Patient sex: M
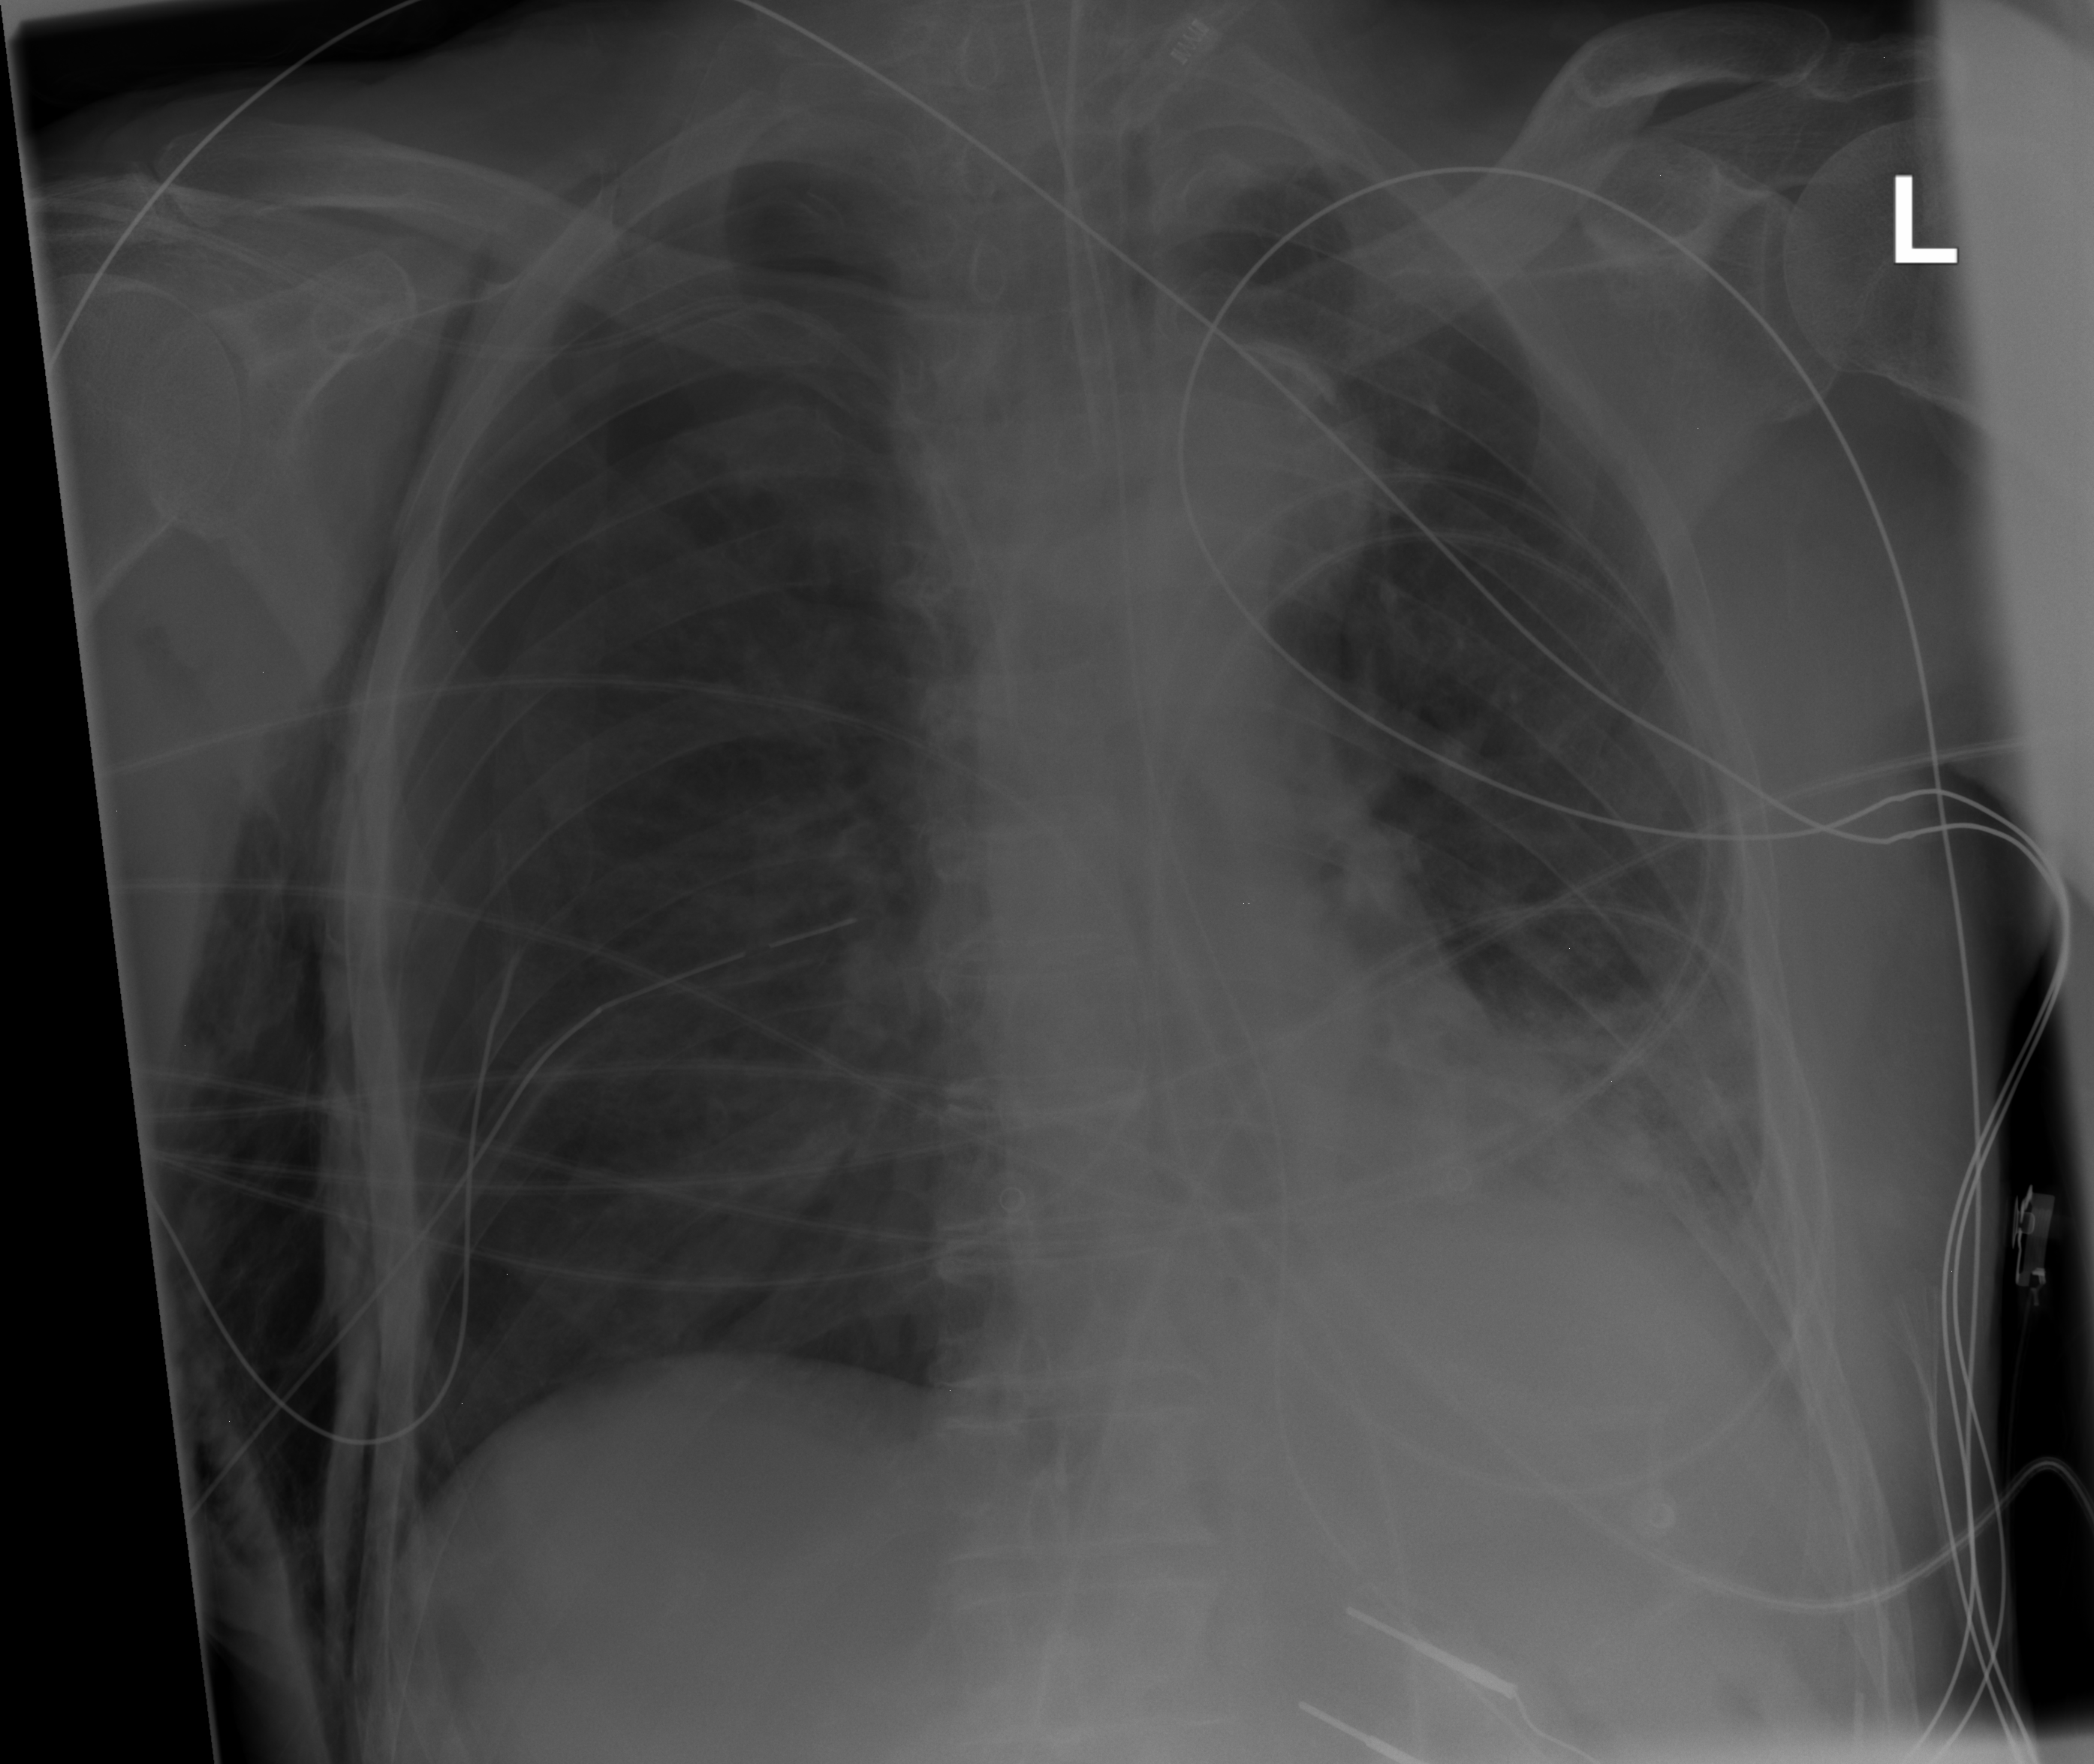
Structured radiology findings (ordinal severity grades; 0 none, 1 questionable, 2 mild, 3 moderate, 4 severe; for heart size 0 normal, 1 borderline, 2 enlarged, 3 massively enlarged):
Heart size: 0
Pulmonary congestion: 0
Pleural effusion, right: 0
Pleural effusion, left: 1
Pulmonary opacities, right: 1
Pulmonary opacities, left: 2
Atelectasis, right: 4
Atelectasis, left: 3